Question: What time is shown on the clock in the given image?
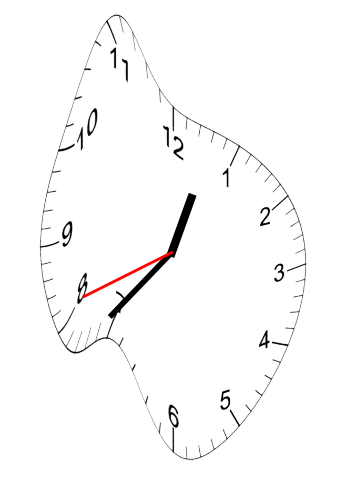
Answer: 12:36:41